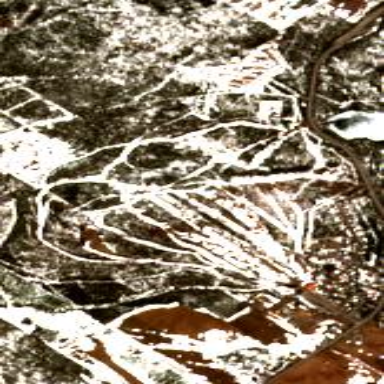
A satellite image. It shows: Area designated for winter sports.